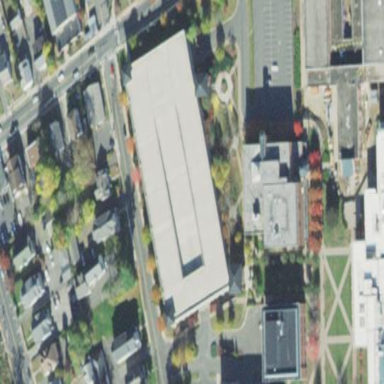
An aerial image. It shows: Part of building.